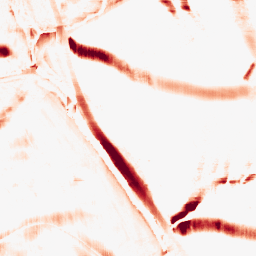
Category: morphological
Decomposition family: rolling_ball
Decomposition parameters: radius: 10
Upsampling method: quadratic
Upsampling parameters: scale: 2
Upsampling scale: 2